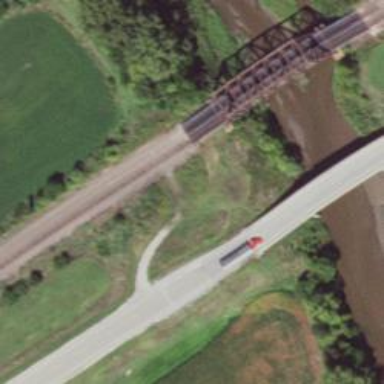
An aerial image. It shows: Truss bridge carrying railway line.